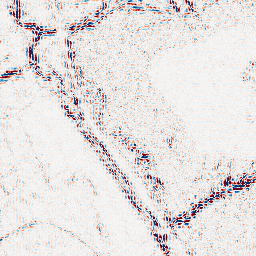
Category: wavelet
Decomposition family: wavelet_biorthogonal
Decomposition parameters: wavelet: bior3.5
level: 2
Upsampling method: sinc_blackman
Upsampling parameters: scale: 2
kernel_size: 16
Upsampling scale: 2